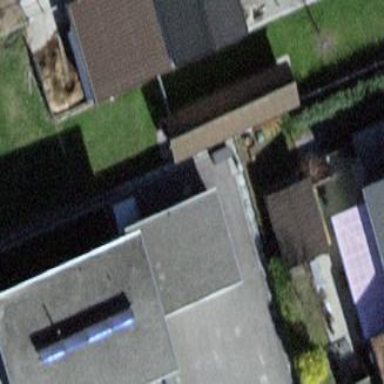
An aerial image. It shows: Garage.